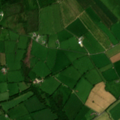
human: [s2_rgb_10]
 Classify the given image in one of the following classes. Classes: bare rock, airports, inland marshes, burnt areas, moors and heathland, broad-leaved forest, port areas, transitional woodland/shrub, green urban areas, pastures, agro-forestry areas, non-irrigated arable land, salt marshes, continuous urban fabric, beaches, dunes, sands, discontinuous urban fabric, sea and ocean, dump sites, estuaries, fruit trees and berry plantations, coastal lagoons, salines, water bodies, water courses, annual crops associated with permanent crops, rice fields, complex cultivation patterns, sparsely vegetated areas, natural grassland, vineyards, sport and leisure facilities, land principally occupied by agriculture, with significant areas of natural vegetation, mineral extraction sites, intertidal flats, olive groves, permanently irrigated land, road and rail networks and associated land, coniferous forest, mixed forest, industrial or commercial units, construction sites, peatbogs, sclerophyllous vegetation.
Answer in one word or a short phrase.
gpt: pastures, moors and heathland, transitional woodland/shrub